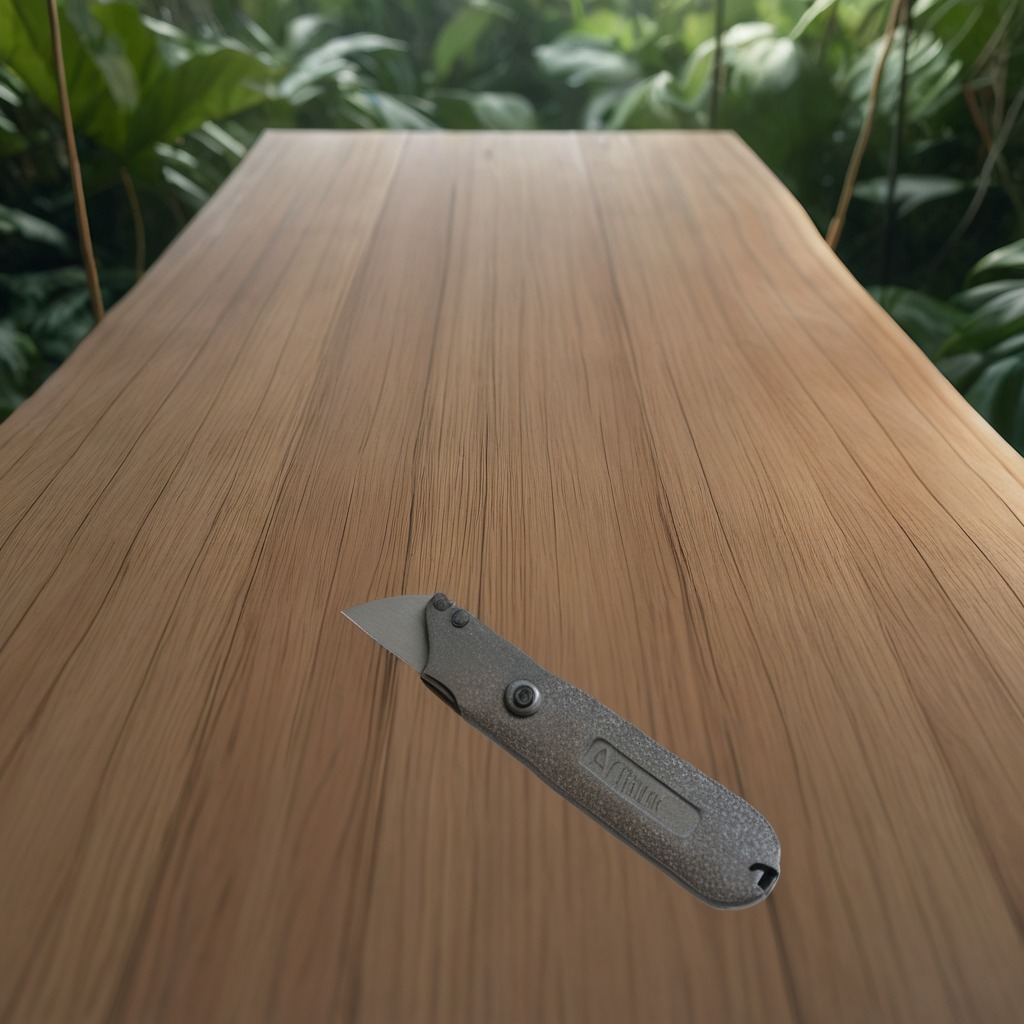
A utility knife is lying on a wooden table inside a jungle field workshop tent.